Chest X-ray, PA view. Patient: 69 years old, sex M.
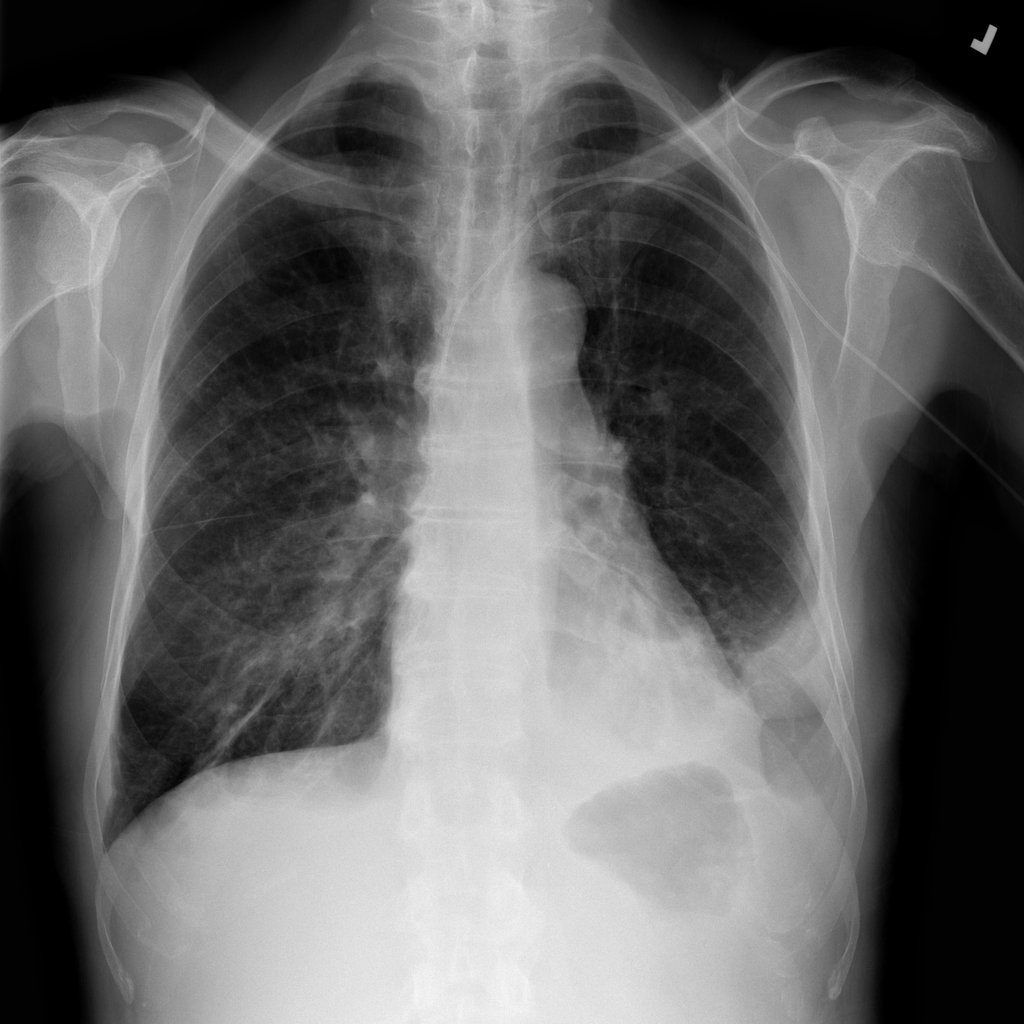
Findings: Effusion